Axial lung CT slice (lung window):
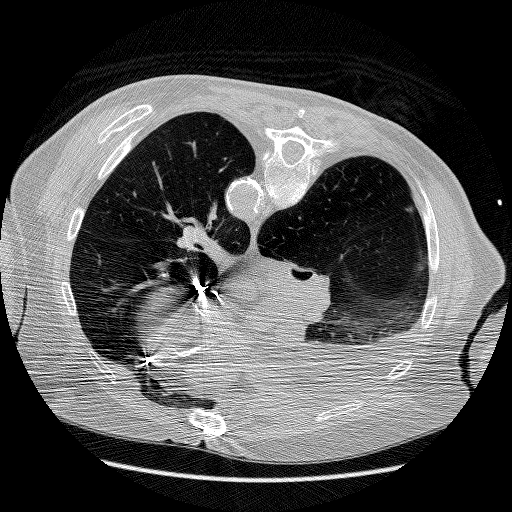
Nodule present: no